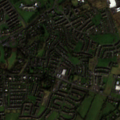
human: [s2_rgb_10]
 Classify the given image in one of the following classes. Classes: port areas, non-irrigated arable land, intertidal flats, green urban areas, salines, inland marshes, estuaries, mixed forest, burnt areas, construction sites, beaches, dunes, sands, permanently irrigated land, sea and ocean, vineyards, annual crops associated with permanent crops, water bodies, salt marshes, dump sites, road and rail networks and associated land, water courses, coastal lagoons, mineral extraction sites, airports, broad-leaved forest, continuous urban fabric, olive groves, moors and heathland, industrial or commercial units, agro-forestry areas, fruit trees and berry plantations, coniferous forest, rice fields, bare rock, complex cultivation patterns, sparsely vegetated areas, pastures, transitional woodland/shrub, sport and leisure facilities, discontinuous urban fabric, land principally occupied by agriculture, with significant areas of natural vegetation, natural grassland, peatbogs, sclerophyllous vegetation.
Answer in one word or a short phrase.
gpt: discontinuous urban fabric, pastures